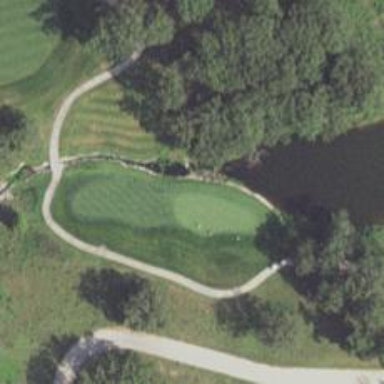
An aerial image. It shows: View of golf hole.